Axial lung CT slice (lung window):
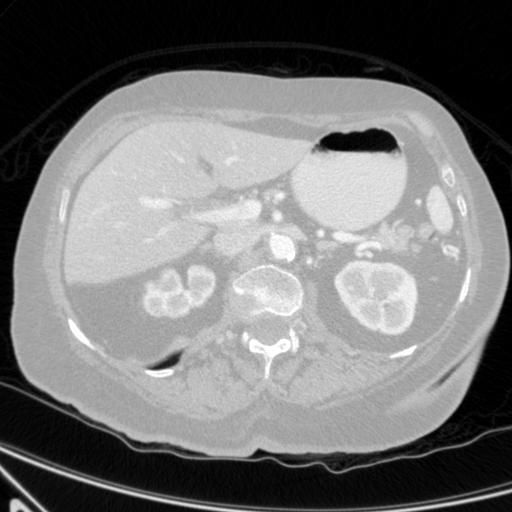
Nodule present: no